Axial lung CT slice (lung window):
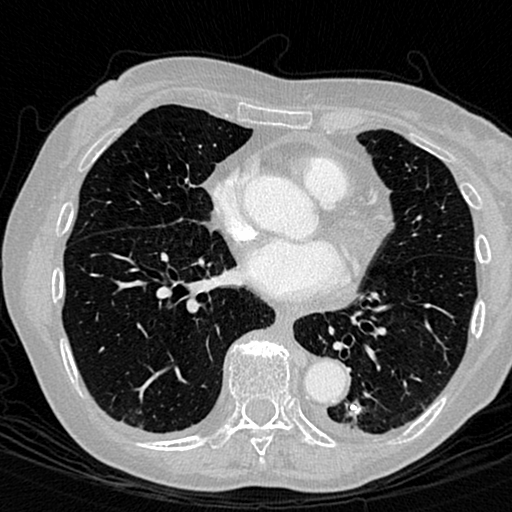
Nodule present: yes
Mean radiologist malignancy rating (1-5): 1